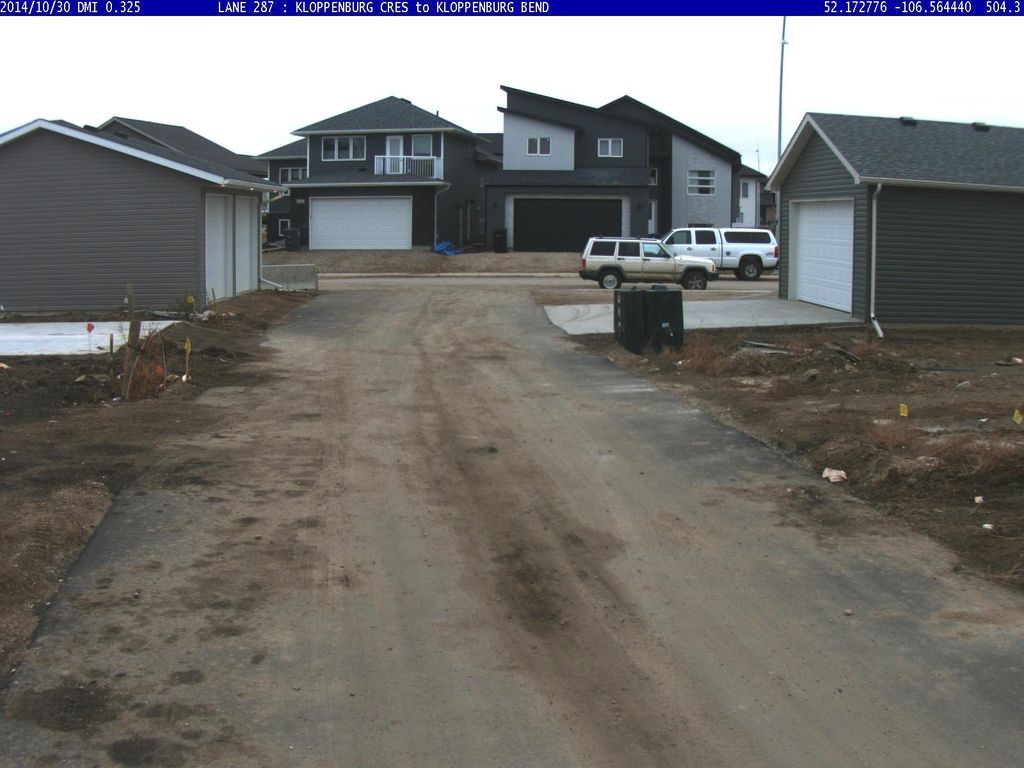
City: saskatoon